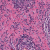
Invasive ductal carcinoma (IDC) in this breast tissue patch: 1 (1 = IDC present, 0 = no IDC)